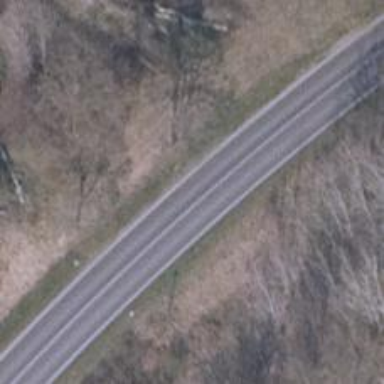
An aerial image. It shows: Secondary road with asphalt surface.